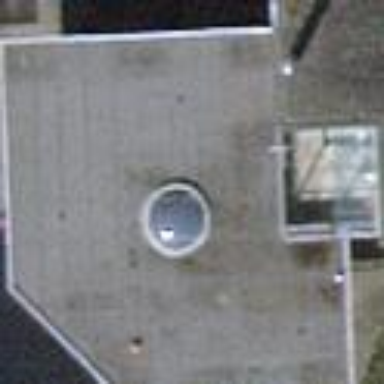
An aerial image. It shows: View of roof of building.